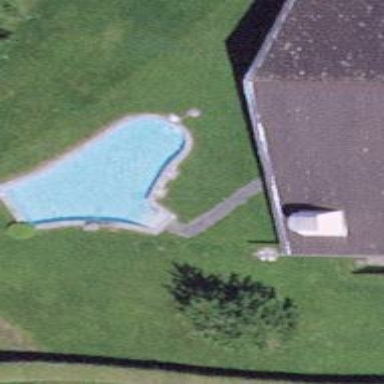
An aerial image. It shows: Swimming pool located in leisure land.